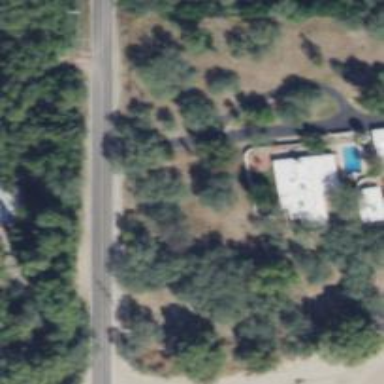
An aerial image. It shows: Driveway.